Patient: sex M, age 76
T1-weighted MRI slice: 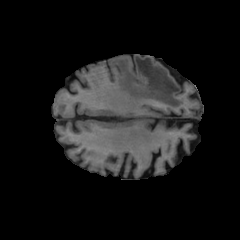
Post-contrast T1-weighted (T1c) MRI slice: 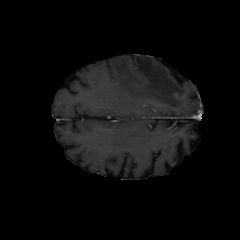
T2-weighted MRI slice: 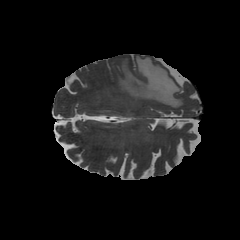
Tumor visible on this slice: yes
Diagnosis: Glioblastoma, IDH-wildtype
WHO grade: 4